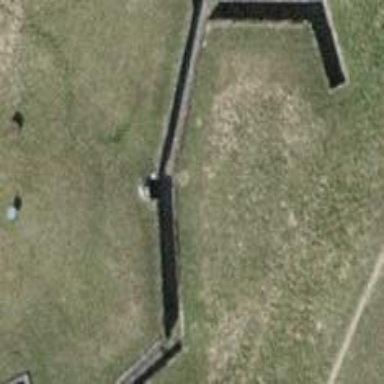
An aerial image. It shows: Military trench.